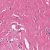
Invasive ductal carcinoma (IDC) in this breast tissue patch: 0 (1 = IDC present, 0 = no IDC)